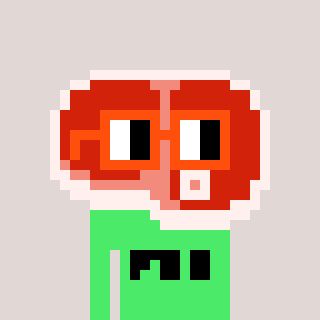
a pixel art character with square orange glasses, a steak-shaped head and a teal-colored body on a warm background